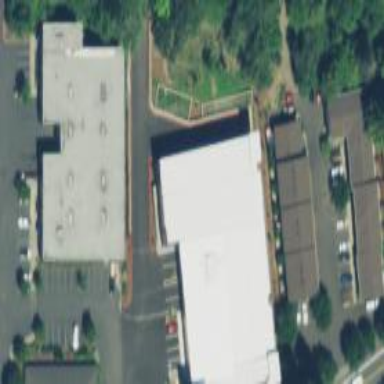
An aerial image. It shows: Storage rental shop located in building.